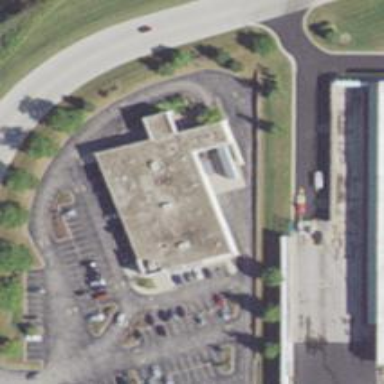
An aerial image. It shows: Retail building.